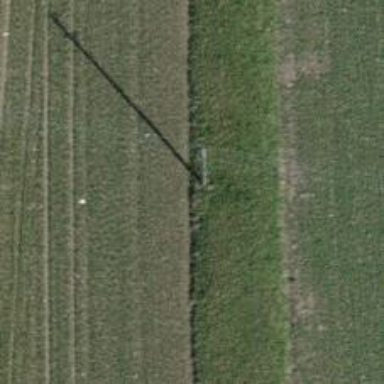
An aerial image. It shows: Power pole.